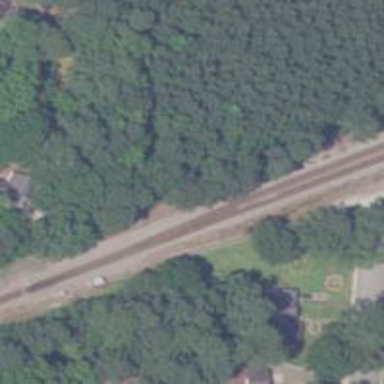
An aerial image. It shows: Site related to the railway.